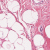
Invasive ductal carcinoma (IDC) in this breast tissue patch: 0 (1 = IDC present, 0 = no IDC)